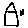
Label: house